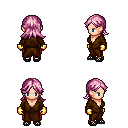
a pixel art fantasy rpg character, female body template, human, light skin, brown robe, red pants, pink loose hair, gold gloves, ghillies, four views (front, back, left, right), 2x2 character sprite sheet, small pixel art, hard edges, no anti-aliasing